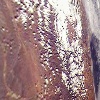
Label: land